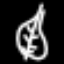
Label: leaf